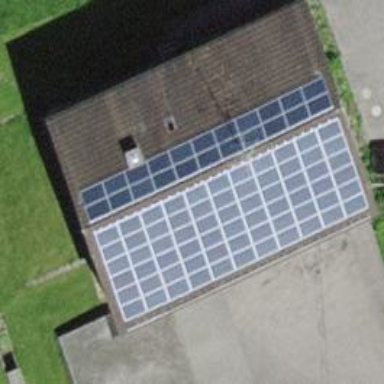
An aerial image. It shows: Solar power generator using photovoltaic panels.